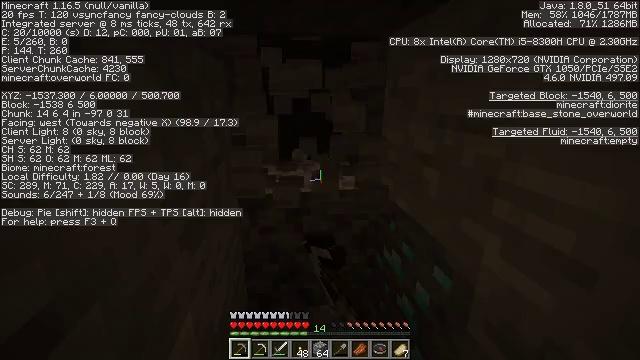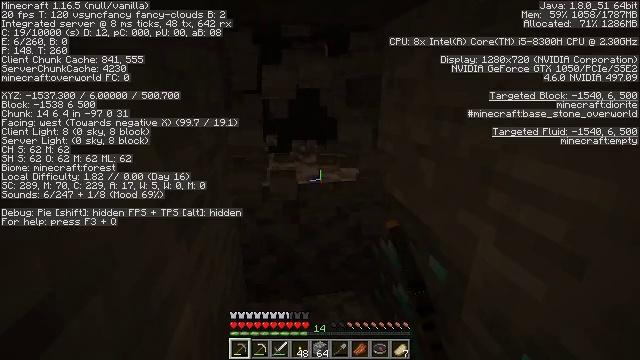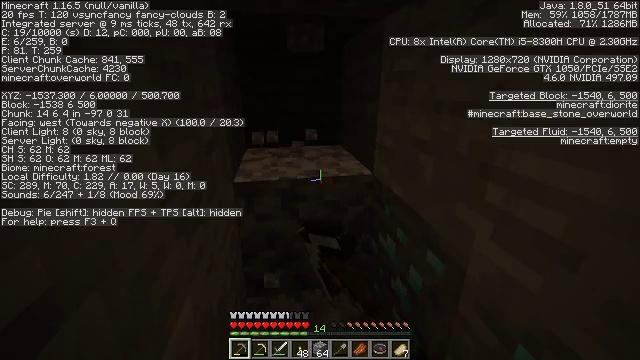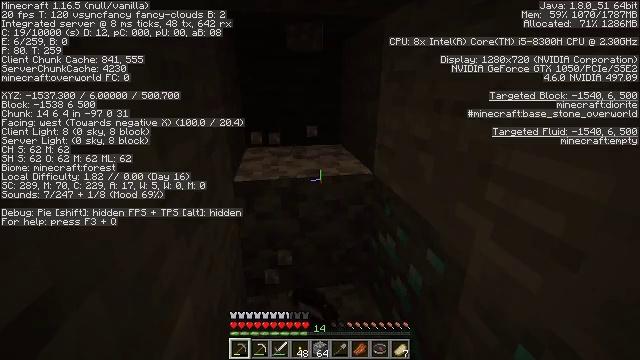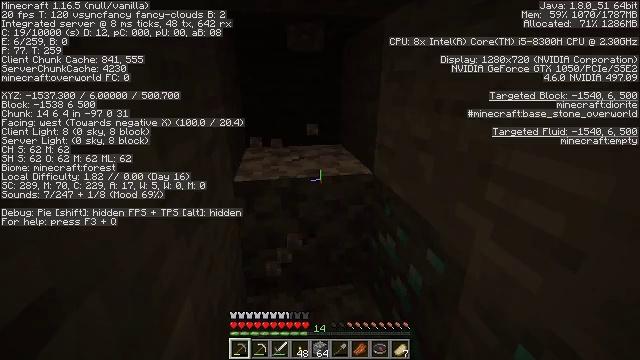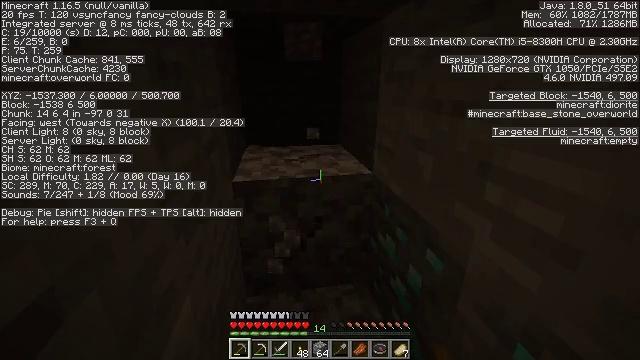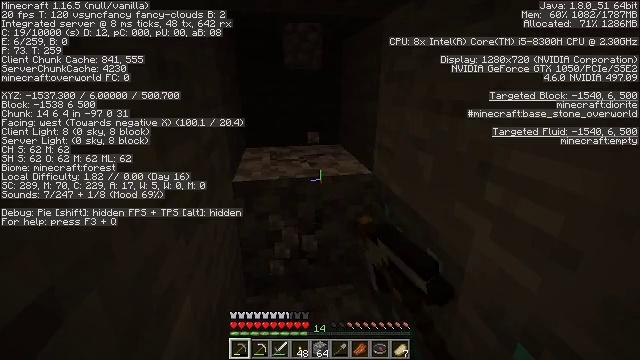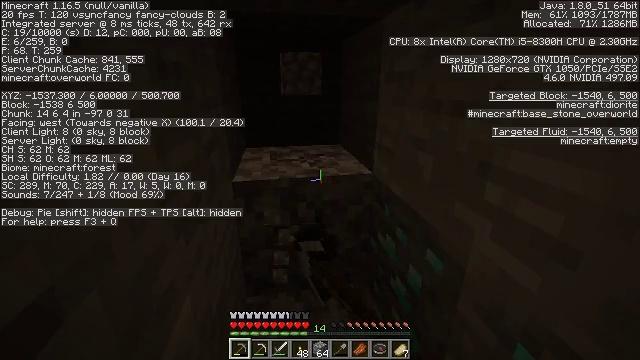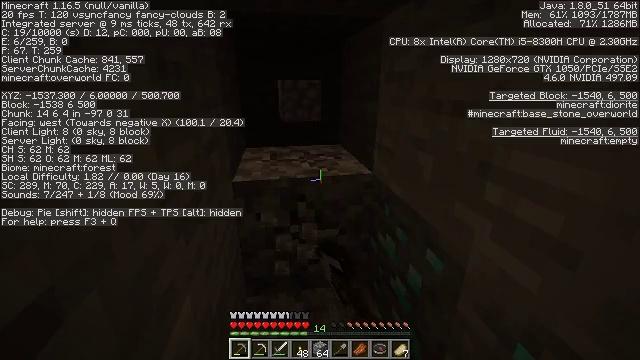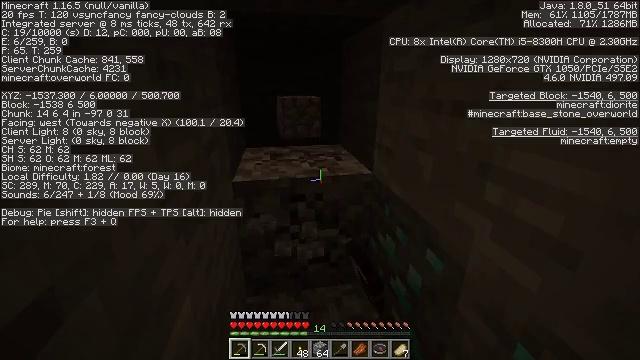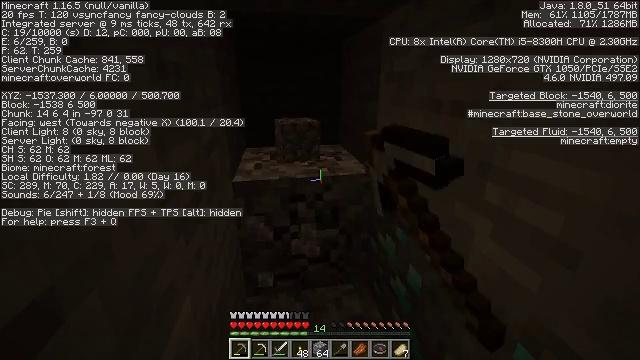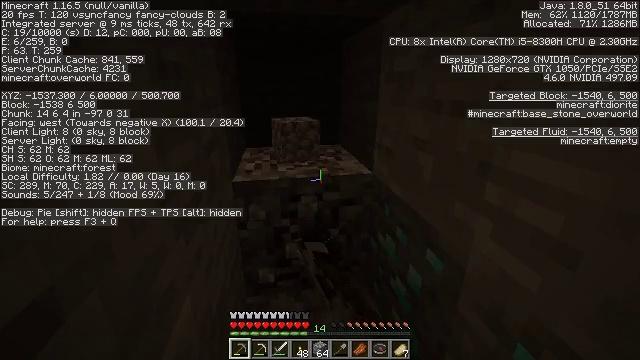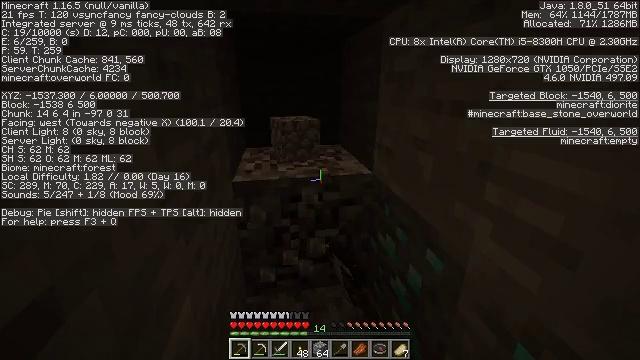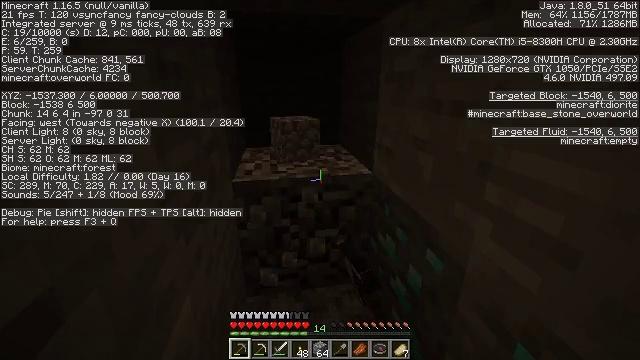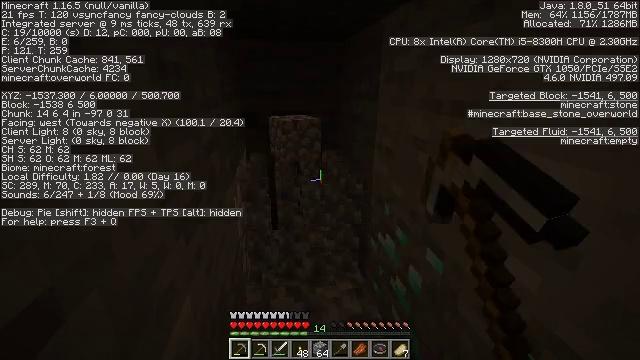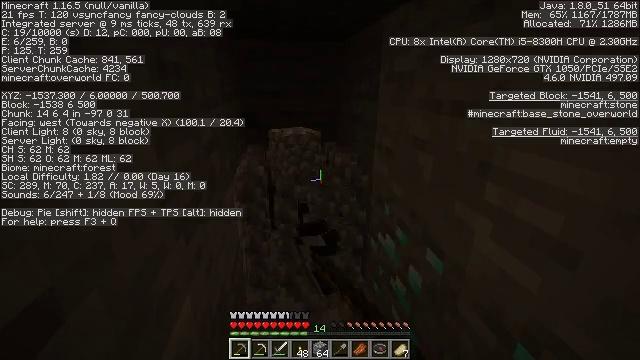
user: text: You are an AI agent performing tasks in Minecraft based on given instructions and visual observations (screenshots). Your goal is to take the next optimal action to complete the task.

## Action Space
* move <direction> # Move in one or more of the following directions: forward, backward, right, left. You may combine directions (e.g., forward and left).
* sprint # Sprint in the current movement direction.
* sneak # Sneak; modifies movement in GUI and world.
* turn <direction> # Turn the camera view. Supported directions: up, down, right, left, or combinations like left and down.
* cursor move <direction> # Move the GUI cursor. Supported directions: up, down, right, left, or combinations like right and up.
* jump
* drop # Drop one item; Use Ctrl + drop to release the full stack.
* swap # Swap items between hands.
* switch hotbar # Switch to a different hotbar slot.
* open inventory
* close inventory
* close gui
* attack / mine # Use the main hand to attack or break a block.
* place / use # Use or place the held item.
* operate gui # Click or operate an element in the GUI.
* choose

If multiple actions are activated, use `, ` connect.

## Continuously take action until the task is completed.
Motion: motion action
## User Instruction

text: Break the diorite block.
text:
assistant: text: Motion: turn down, attack / mine
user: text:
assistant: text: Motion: turn down, attack / mine
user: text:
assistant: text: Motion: attack / mine
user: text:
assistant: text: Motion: attack / mine
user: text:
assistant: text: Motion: attack / mine
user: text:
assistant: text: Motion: attack / mine
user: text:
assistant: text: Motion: attack / mine
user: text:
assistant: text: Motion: attack / mine
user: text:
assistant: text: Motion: attack / mine
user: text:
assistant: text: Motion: attack / mine
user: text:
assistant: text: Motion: attack / mine
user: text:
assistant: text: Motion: attack / mine
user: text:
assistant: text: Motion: attack / mine
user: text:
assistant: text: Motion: attack / mine
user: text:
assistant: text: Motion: attack / mine
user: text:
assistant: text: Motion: attack / mine
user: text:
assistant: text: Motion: attack / mine
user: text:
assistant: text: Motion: attack / mine
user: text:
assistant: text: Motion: attack / mine